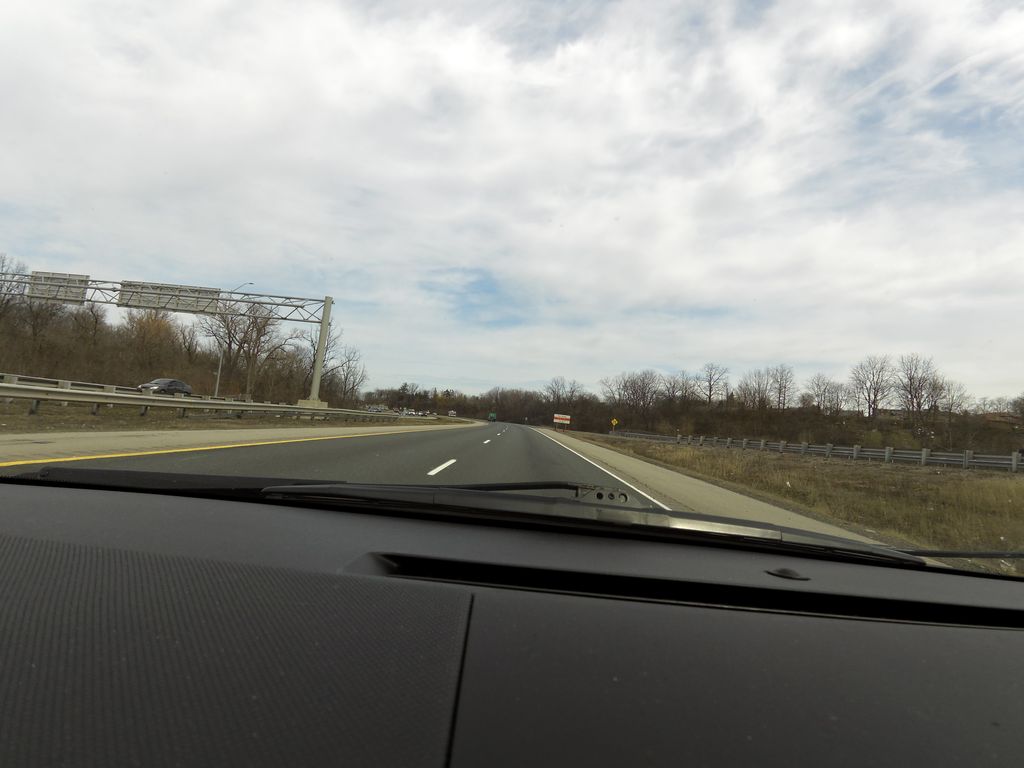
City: hamilton